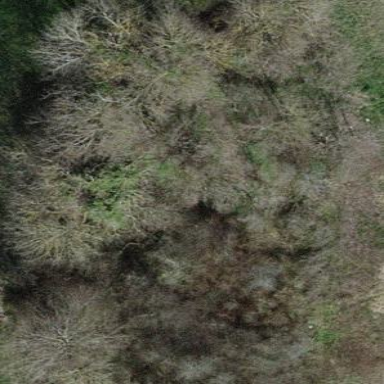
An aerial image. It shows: Forest area.